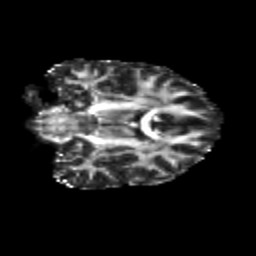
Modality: FA
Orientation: coronal
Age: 18
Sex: female
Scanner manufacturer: siemens
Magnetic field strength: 3 T
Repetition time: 3.5 s
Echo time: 0.113 s